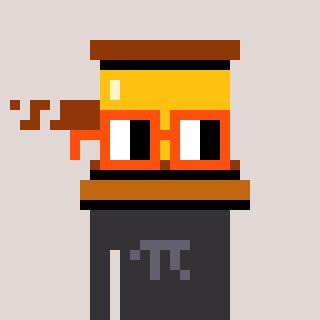
a pixel art character with square orange glasses, a gavel-shaped head and a grayscale-colored body on a warm background